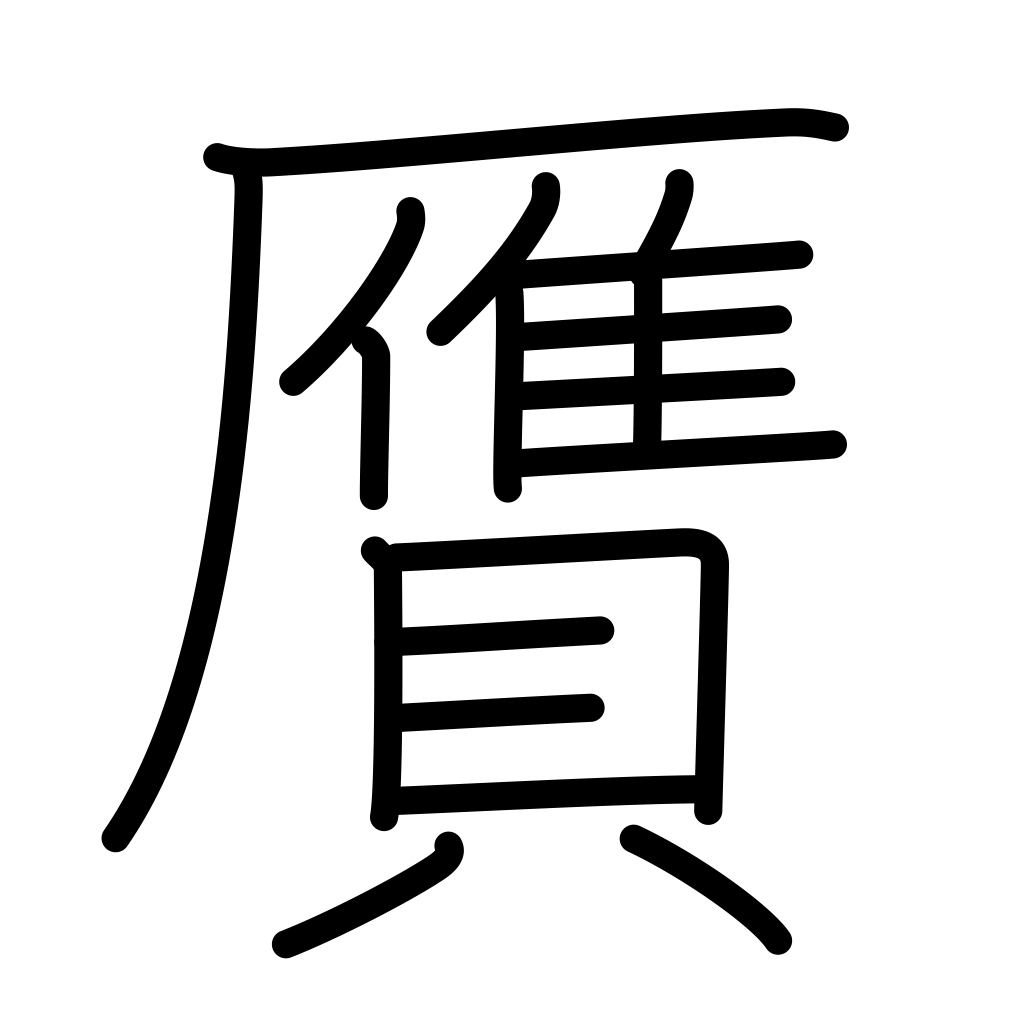
Meaning: counterfeit, forgery